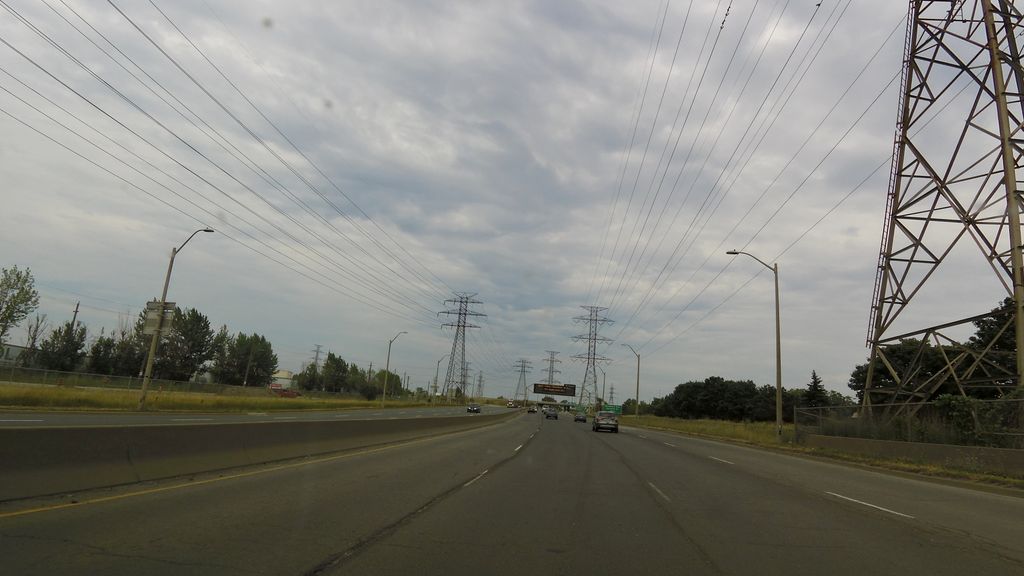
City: hamilton